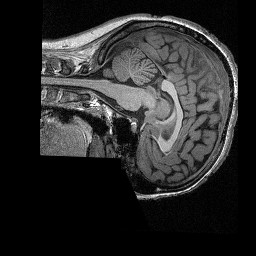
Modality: T1map
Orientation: sagittal